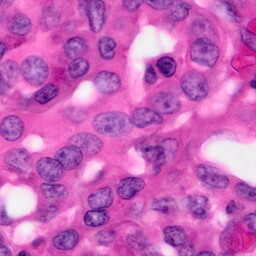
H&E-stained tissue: Pancreatic